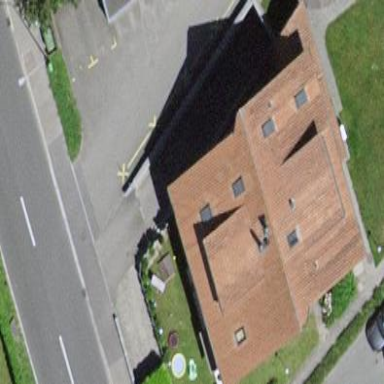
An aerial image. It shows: Residential building.